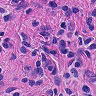
Metastatic tissue present: yes